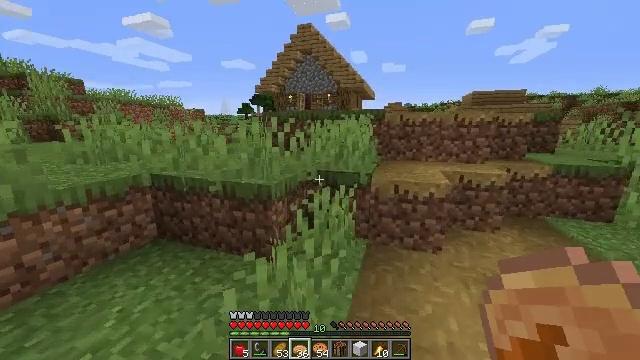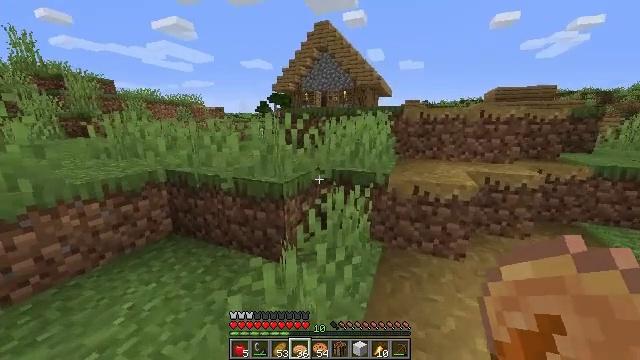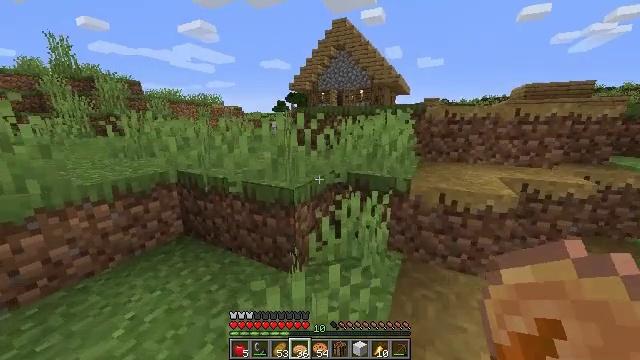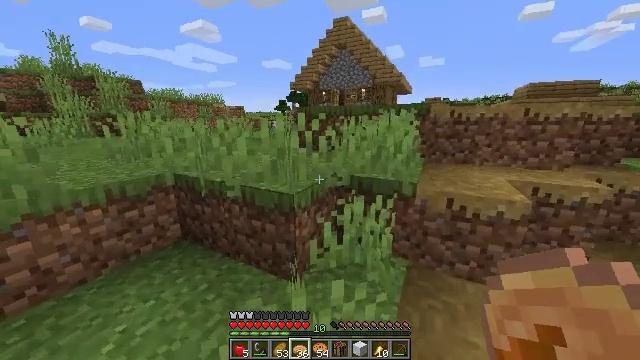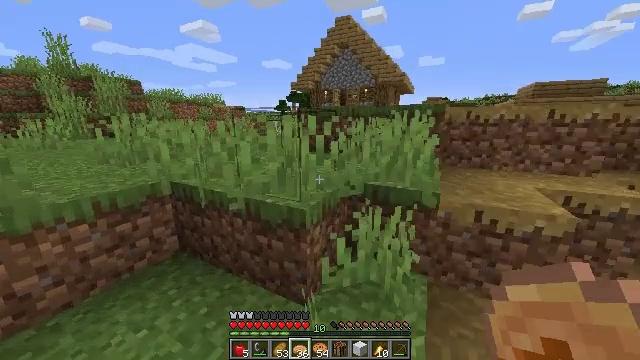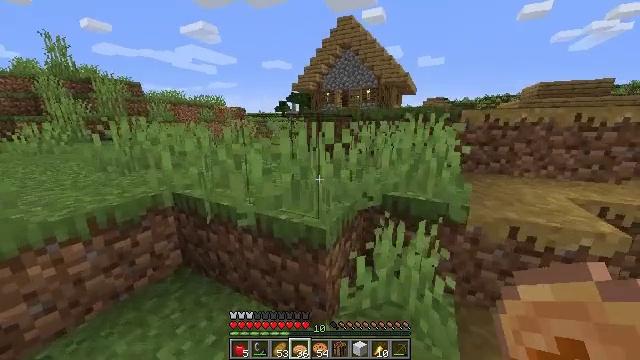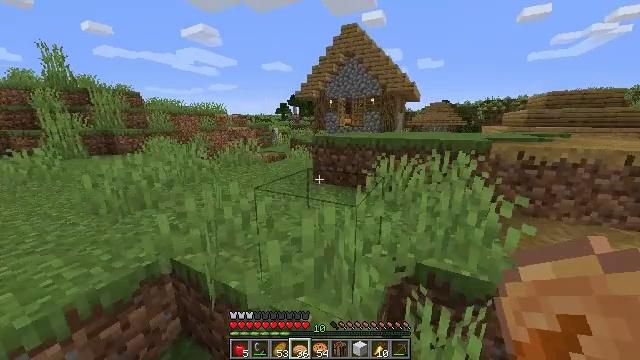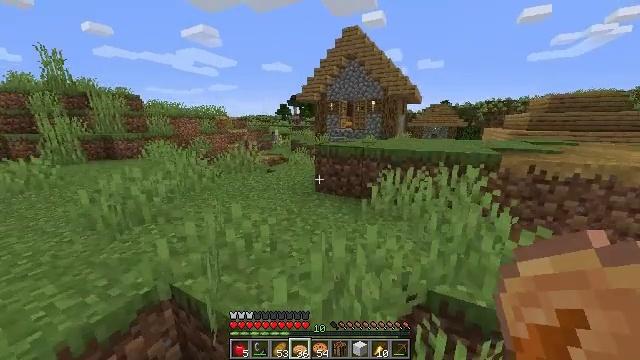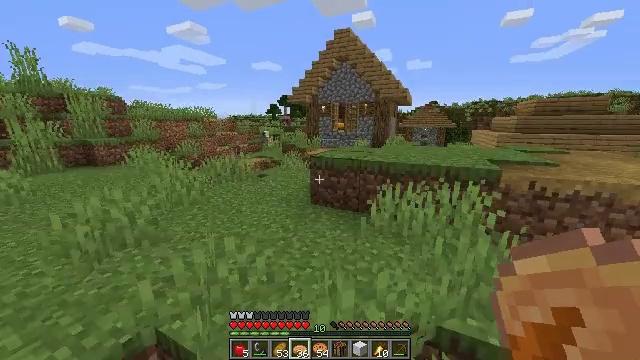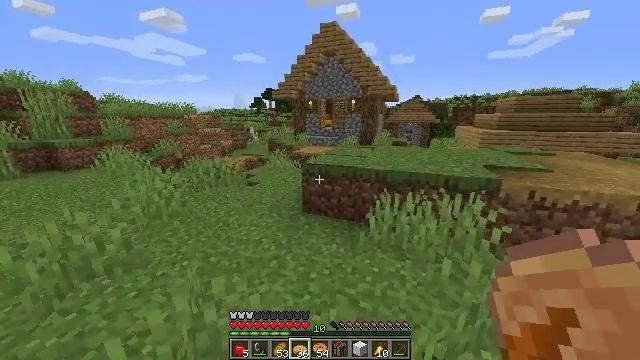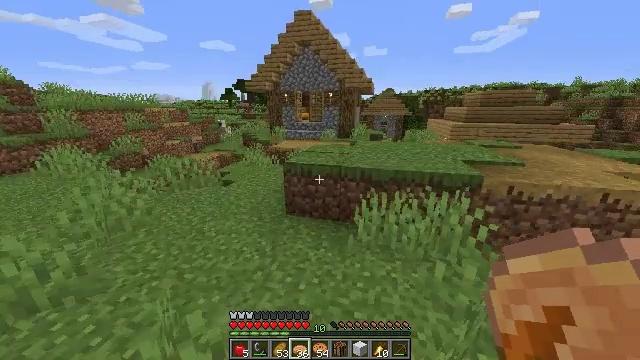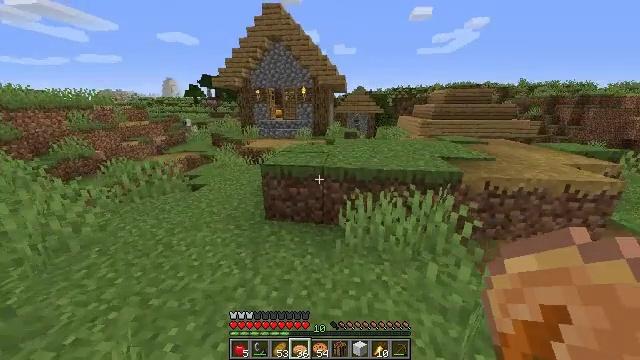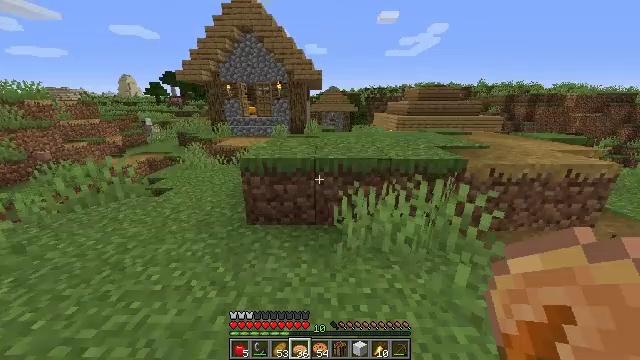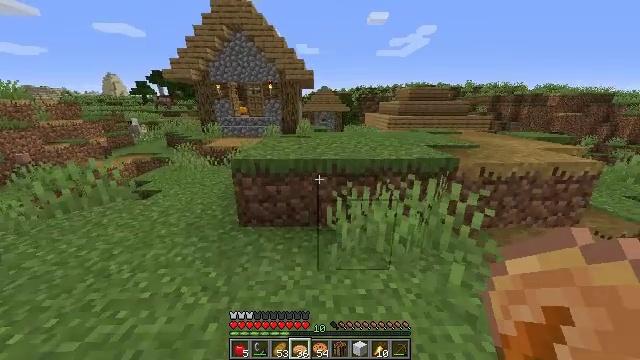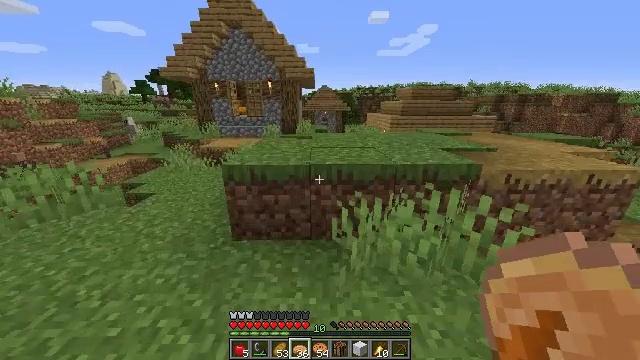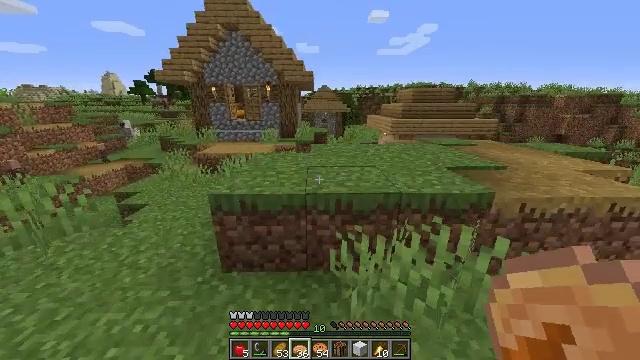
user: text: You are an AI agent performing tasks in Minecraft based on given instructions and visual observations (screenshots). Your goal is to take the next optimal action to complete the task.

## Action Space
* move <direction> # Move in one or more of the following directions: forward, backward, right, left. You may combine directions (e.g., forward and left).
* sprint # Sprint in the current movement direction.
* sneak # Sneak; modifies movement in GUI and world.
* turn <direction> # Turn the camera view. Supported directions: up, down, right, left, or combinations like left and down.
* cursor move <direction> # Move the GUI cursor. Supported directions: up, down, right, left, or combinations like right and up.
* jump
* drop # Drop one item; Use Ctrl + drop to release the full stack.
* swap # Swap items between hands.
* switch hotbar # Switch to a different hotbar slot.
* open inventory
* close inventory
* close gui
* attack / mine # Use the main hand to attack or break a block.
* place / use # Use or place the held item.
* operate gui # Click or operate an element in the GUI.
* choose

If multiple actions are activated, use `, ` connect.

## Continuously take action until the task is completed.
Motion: motion action
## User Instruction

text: Get redstone by crafting with appropriate materials.
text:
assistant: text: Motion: move forward, turn left
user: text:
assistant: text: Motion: move forward, turn left
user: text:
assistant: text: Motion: move forward and move left
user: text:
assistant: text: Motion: move forward and move left
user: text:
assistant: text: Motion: move forward and move left, jump
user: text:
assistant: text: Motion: move forward and move left, jump
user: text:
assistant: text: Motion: move forward, jump
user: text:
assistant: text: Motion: move forward, turn right, jump
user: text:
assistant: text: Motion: move forward, turn right and down, jump
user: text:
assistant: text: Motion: move forward, turn right and down, jump
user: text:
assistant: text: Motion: move forward and move right, turn right, jump
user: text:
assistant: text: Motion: move forward and move right, turn right, jump
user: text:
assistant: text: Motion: move forward and move right, turn right, jump
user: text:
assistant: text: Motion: move forward and move right, jump
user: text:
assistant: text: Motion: move forward and move right, jump
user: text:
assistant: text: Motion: move forward and move right, jump
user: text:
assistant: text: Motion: move forward and move right, jump
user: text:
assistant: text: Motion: move forward, jump
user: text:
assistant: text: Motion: move forward, jump
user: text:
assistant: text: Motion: move forward, jump
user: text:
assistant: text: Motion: move forward, jump
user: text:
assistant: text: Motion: move forward, jump
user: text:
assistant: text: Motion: move forward and move right, jump
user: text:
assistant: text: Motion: move forward and move right, turn right, jump
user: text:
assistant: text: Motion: move forward and move right, turn right and down, jump
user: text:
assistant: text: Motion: move forward and move right, turn right, jump
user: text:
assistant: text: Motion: move forward and move right, turn left, jump
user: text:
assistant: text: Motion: move forward and move right, turn left, jump
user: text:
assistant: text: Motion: move forward and move right, turn left, jump
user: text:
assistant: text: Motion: move forward and move right, turn left, jump